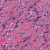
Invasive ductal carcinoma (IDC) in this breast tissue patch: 1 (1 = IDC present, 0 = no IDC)